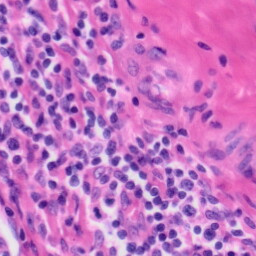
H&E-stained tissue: Tonsil